Question: Looking for advice on the best way to model the following generic requirements. Since these are just generic only basic entities/attributes are included in the model.
The purpose is to capture and list websites for businesses that may or may not have franchises.
1. A business may have zero, one, or many websites
2. Franchises (reason for including ExternalBusinessId) of the business may or may not share the same websites as the Business itself or other franchises
In my attempt to fulfill these requirements I removed ExternalBusinessId from the PK of Website. Not sure if it is that simple to meet these requirements, but it looks like it would still leave a lot of dups.
Another approach that I may need to take is to move the franchises to their own table which could make this problem easier to solve but complicate the rest of my model (not shown here). If having Franchises in their own table is the right approach I would rather go that route and go through the rest of the exercise of having that fit into my complete model. In my current model the way to handle businesses without franchises they are given a default ExternalBusinessId of 001.
Any thoughts?
Thanks

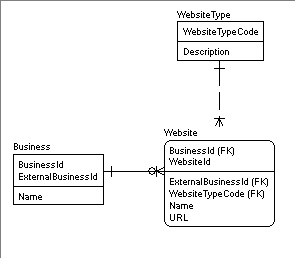
Answer: - - -
If I understand you correctly, you seem to think something like this.
-
Franchises are businesses. Store them in the table "business", just like every other business. Store the relationship between a franchise and its franchiser in another table.
Information related to the franchise as a business should reference a key in the table "business". Such information might include its mailing address and phone numbers.
Information related only to the franchise as a franchise should reference a key in the table of franchises. Such information might include the franchise license number and franchise termination date.